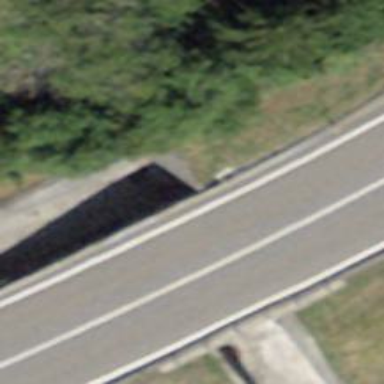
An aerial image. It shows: Trunk highway bridge with asphalt surface.